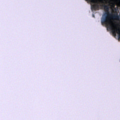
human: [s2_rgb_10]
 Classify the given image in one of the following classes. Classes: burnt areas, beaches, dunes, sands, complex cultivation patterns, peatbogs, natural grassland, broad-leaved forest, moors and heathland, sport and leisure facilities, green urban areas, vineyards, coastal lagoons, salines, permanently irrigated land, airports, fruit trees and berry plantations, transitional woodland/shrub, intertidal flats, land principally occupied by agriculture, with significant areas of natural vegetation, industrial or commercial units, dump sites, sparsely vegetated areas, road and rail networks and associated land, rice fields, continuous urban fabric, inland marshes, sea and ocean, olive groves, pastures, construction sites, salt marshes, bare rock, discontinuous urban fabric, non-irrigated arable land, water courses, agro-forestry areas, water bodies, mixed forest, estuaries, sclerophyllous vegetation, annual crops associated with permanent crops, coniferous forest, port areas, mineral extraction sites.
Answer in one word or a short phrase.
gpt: mixed forest, water bodies